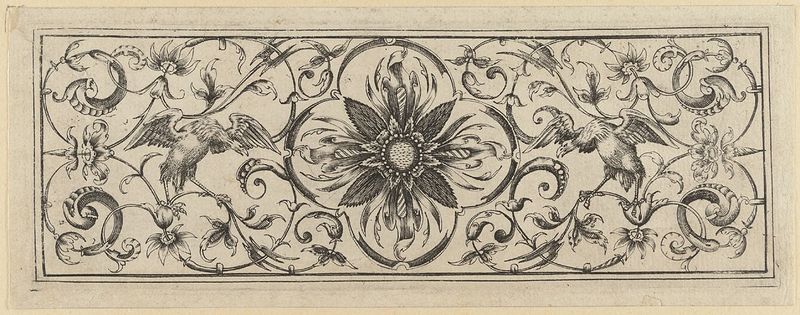
Titel: Blatt aus der Folge der Rankenfriese mit Vögeln und Blumen
Künstler: Theodor Bang
Standort: Hamburg
Institution: Museum für Kunst und Gewerbe Hamburg
Schlagwörter: vogel, blumen, tiere, ornament, papier, grafik, graphik, ornamente, fotografie, photographie, druckgraphik, druckgrafik, stich, laubwerk, blattwerk, kupferstich, bandelwerk, tierornament, gerippt, reproduktionen, blumenornamente, druckerzeugnisse, pflanzenornamente, schweifwerk, blüte, vögel, tierornamente, ornamentstich, vorlageblätter, laubornament, schweifwerkgroteske, schotenblatt, schotenwerk